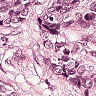
Metastatic tissue present: yes